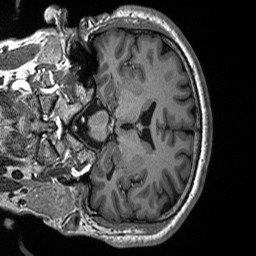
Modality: T1w
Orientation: coronal
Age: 39
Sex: male
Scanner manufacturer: siemens
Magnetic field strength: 3 T
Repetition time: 2.53 s
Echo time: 0.00219 s